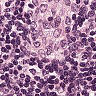
Metastatic tissue present: no